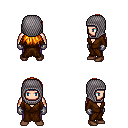
a pixel art fantasy rpg character, male body template, human, light skin, brown robe, magenta pants, light blonde unkempt hairstyle, chain hood, metal gloves, brown shoes, four views (front, back, left, right), 2x2 character sprite sheet, small pixel art, hard edges, no anti-aliasing